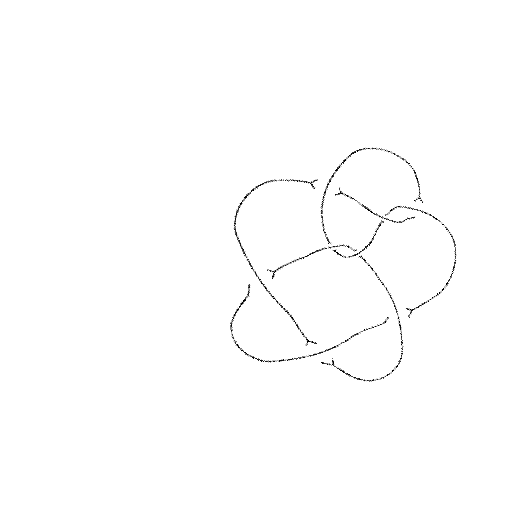
Crossing number: 8